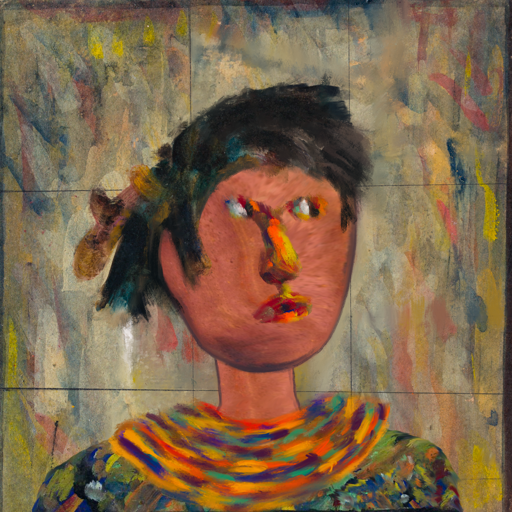
Background: GypsyMother, Head And Neck Side: Mother_And_Son_Mother, Face Side: An_Impression, Bust: An_Impression, Hair Side: Pipe, Head Accessory: Blank, Second Necklace: An_Impression_2, Necklace: Blank, Baby: Blank